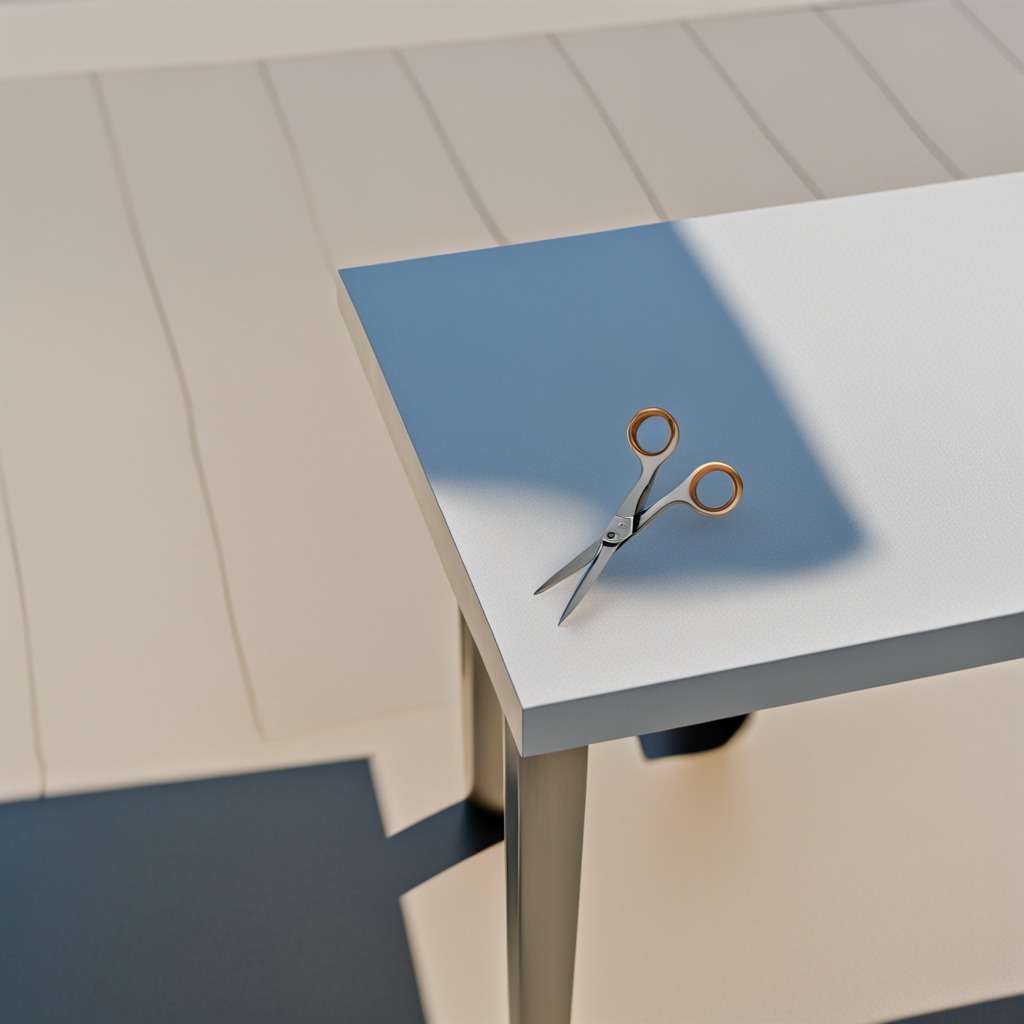
A scissor is lying on the table.